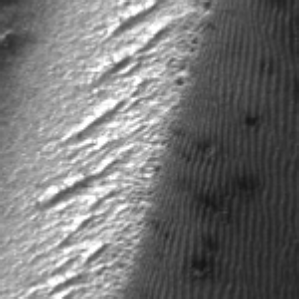
Label: frost